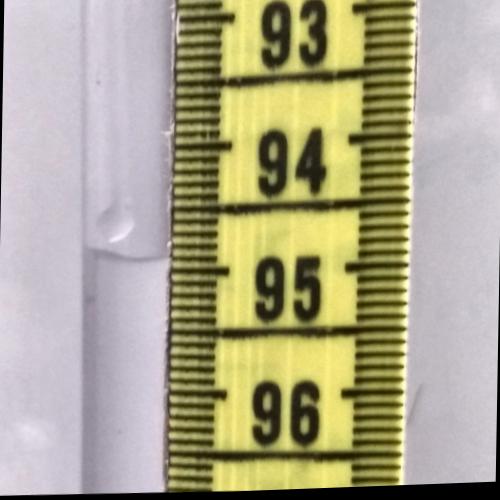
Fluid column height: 94.9 cm